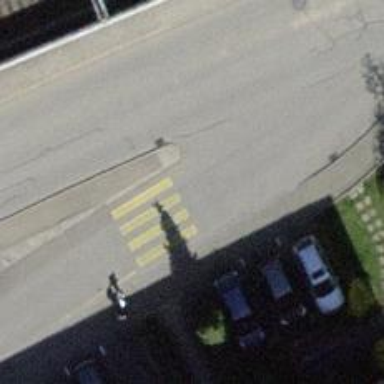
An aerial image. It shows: Uncontrolled zebra crossing on the road.